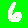
Digit: 6